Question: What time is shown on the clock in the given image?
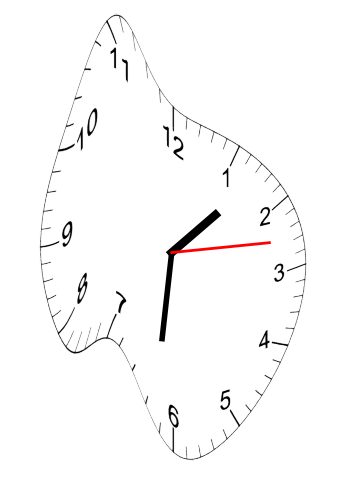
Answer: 01:31:13